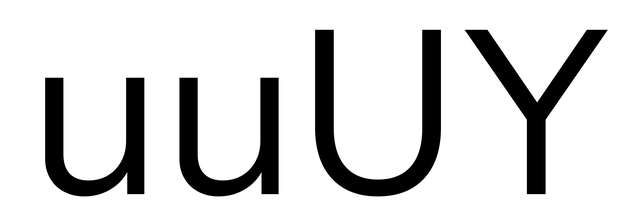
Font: InstrumentSans_Regular